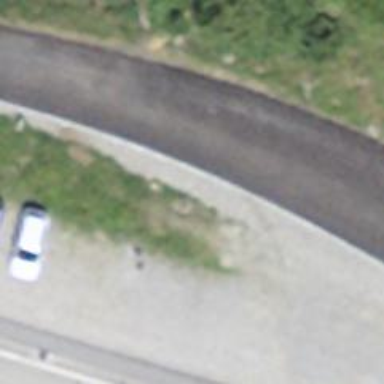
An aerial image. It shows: Unclassified road with asphalt surface.